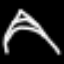
Label: The Eiffel Tower